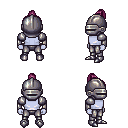
a pixel art fantasy rpg character, male body template, dark elf, purple skin, steel arm armor, metal pants, pink short topknot hairstyle, metal helm, metal boots, four views (front, back, left, right), 2x2 character sprite sheet, small pixel art, hard edges, no anti-aliasing